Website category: sports
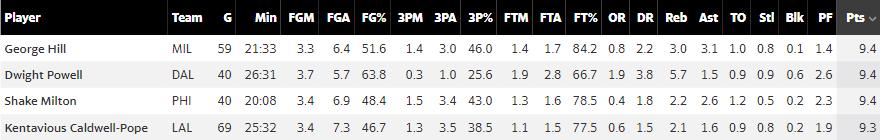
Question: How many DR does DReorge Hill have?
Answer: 2.2

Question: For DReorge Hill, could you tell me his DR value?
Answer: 2.2

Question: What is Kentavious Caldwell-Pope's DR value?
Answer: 1.5

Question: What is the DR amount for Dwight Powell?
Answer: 3.8

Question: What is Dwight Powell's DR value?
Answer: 3.8

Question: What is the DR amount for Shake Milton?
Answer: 1.8

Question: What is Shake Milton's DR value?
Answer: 1.8

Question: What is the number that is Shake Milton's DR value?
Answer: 1.8

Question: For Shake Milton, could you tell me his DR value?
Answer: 1.8

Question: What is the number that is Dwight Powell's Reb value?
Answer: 5.7

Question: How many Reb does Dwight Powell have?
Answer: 5.7

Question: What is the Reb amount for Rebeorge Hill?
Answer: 3.0

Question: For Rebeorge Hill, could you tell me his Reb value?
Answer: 3.0

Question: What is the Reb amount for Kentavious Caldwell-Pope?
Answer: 2.1

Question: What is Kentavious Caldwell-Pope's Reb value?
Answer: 2.1

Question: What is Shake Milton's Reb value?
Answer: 2.2

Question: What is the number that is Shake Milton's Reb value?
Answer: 2.2

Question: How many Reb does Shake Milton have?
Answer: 2.2

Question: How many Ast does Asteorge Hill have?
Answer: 3.1

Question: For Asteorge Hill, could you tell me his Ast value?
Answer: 3.1

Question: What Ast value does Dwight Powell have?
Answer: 1.5

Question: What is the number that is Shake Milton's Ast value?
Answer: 2.6

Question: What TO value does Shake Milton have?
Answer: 1.2

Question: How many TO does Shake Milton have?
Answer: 1.2

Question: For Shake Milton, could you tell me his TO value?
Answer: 1.2

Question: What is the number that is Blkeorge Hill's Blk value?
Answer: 0.1

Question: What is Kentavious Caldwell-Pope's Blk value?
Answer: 0.2

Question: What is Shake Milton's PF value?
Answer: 2.3

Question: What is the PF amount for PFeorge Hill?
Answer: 1.4

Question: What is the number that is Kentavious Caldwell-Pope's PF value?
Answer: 1.9

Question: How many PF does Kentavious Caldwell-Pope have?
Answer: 1.9

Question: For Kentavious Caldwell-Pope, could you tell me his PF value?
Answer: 1.9

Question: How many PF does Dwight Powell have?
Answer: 2.6

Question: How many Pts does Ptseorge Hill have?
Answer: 9.4